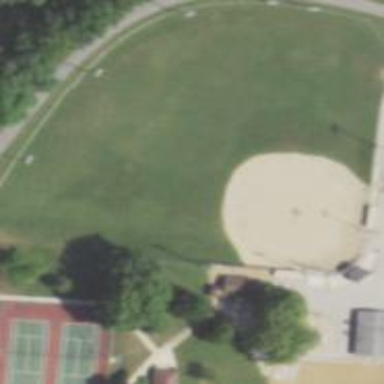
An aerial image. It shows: Baseball and softball pitch for leisure land.